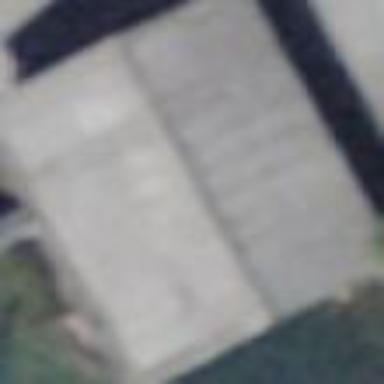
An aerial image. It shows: Police station housed in garage building.